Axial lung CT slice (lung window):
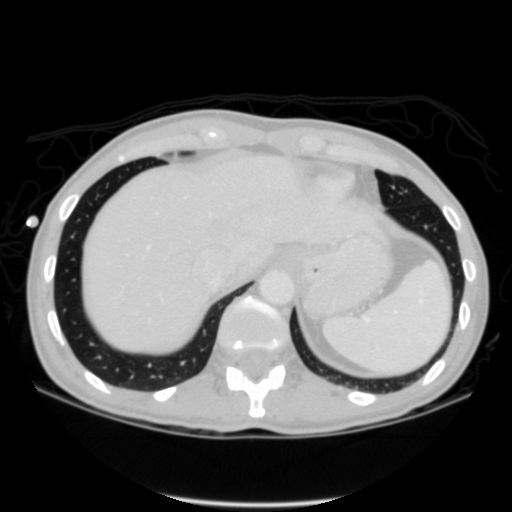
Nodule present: no